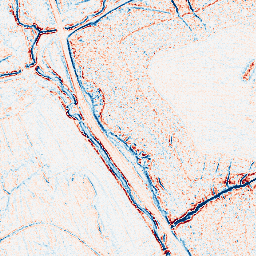
Category: edge_preserving
Decomposition family: bilateral
Decomposition parameters: d: 5
sigma_color: 75
sigma_space: 50
Upsampling method: sinc_blackman
Upsampling parameters: scale: 2
kernel_size: 4
Upsampling scale: 2